Question: Not able to build and run any flutter app on iOS simulator using the command flutter run, it shows the error code as shown below,
Error code

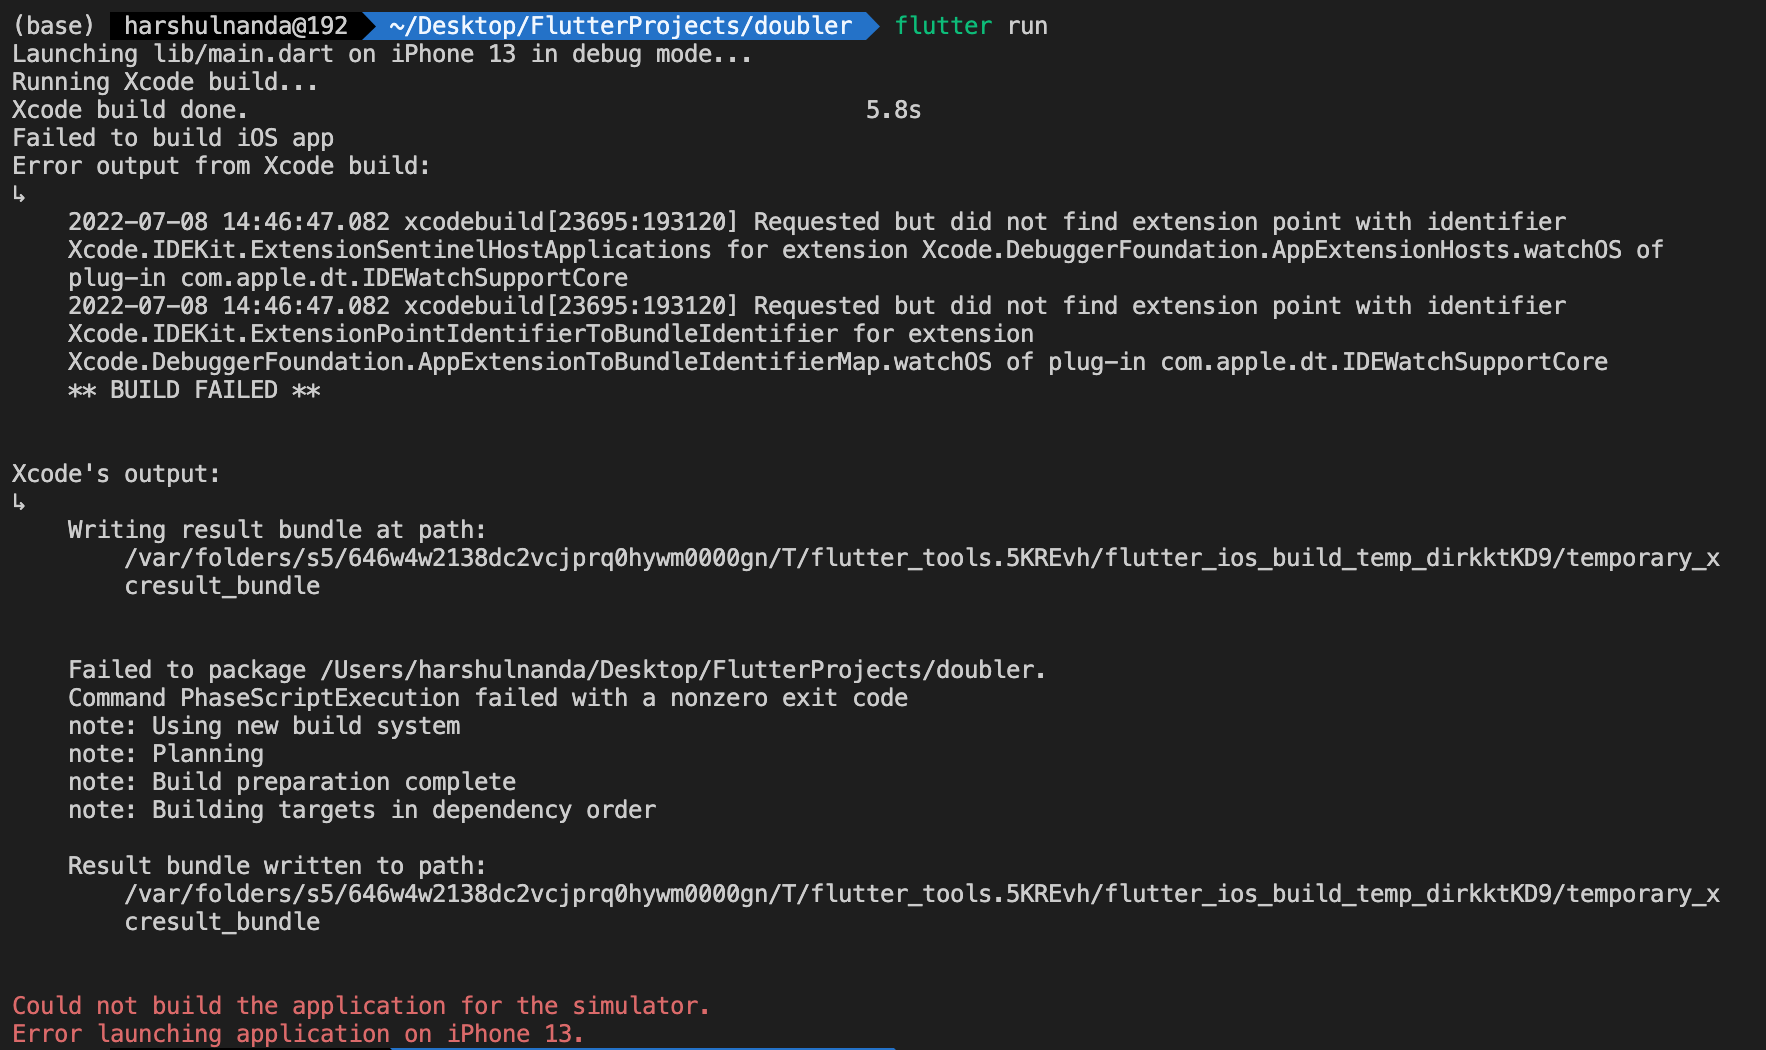
Answer: Can you please take a look at the correct answer here:
<URL>